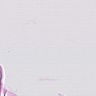
Metastatic tissue present: no